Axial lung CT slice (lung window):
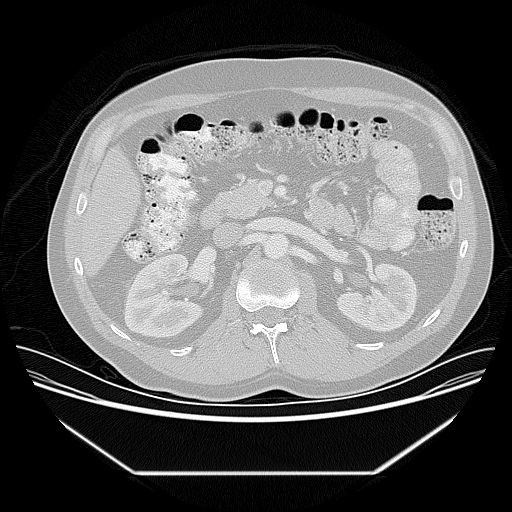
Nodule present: no